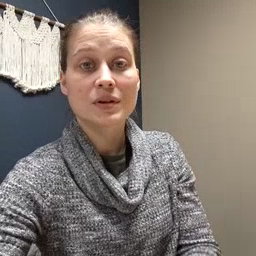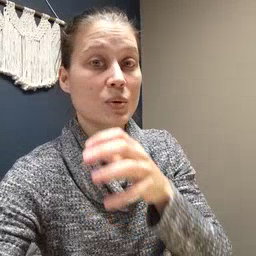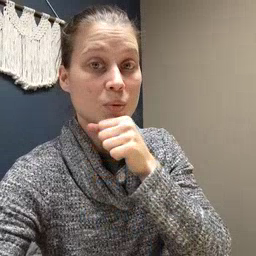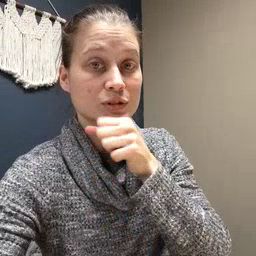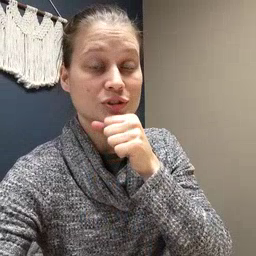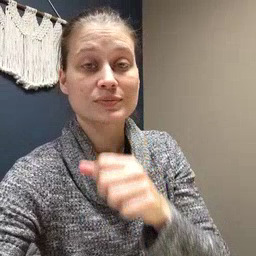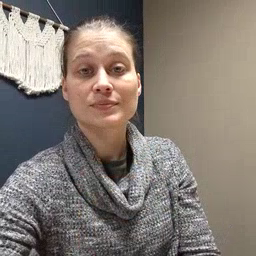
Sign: orange